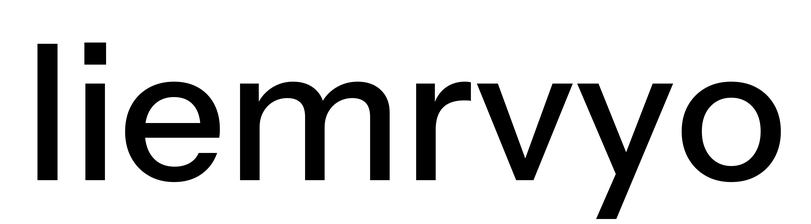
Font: InstrumentSans_Medium